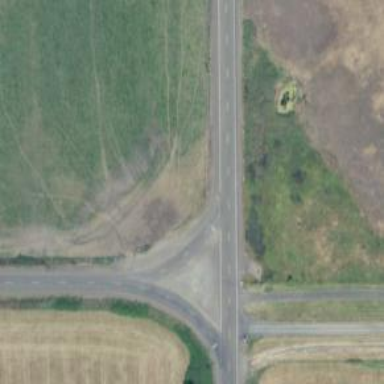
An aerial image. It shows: Tertiary link road.